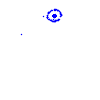
Particle: pion